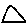
Label: triangle